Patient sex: M
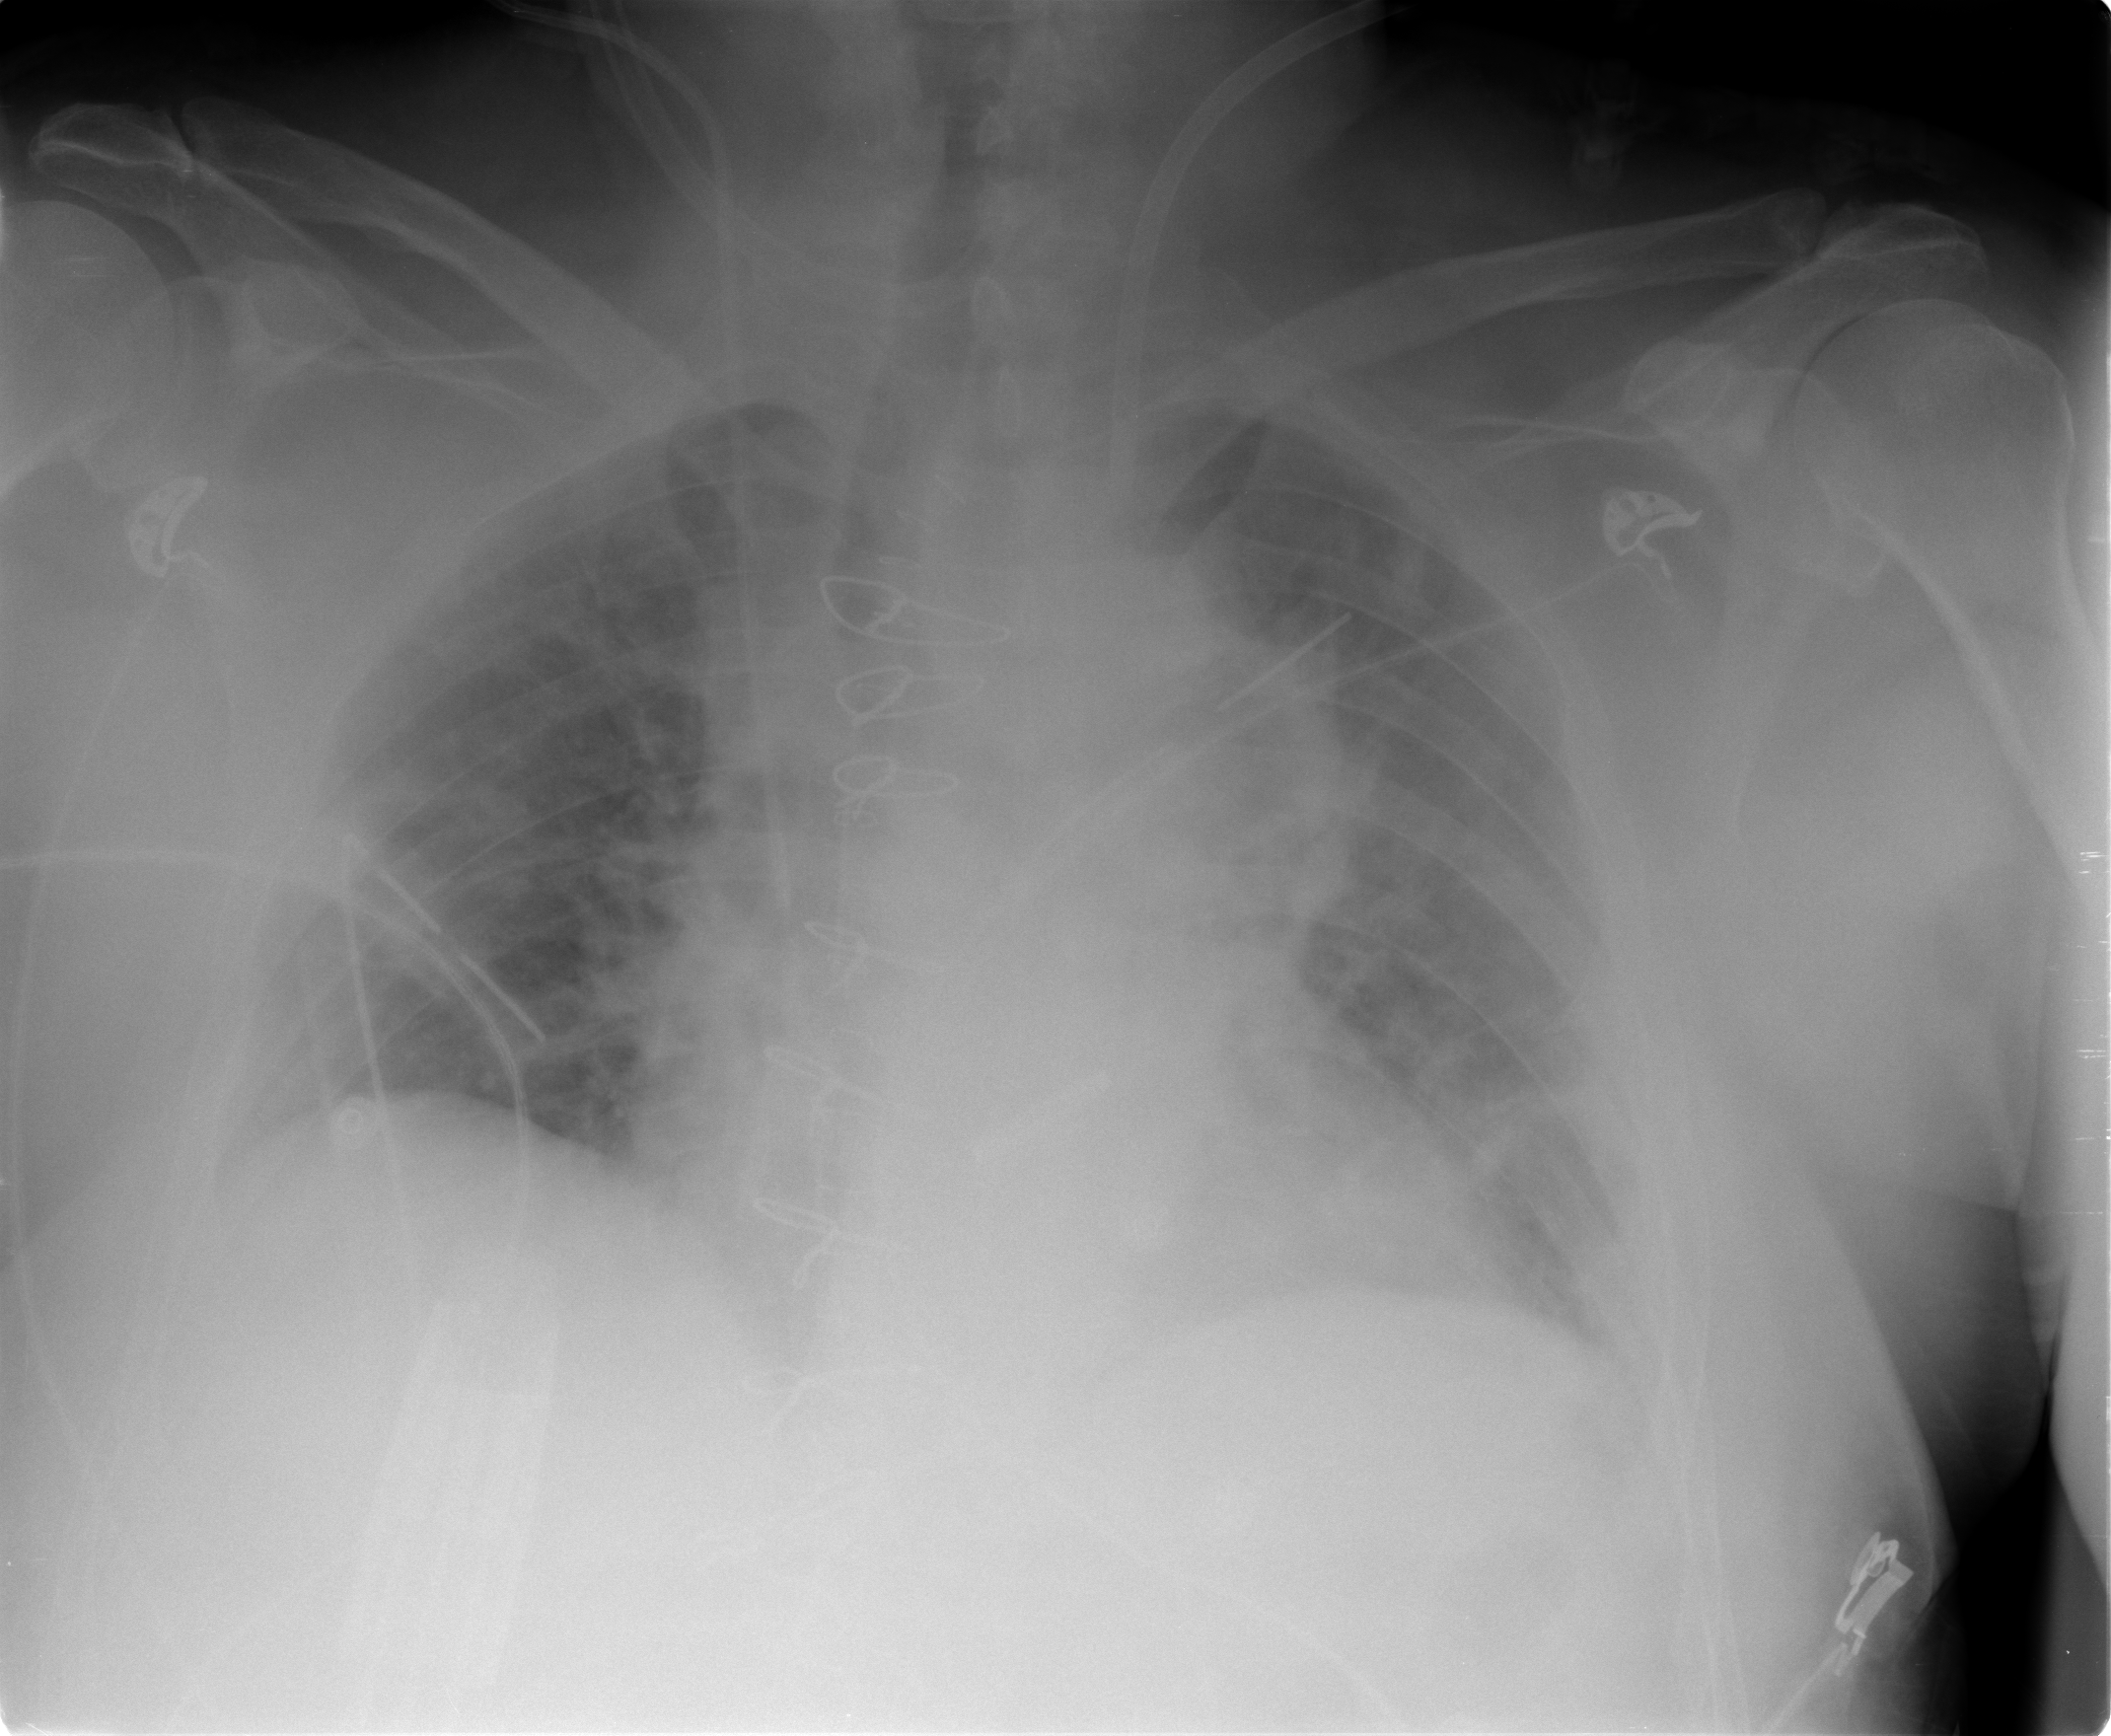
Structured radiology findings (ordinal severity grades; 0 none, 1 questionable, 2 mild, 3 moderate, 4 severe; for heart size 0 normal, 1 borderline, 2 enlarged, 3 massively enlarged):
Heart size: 1
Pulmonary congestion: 2
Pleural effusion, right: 1
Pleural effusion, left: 2
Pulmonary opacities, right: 0
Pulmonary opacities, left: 2
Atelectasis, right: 2
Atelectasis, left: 2